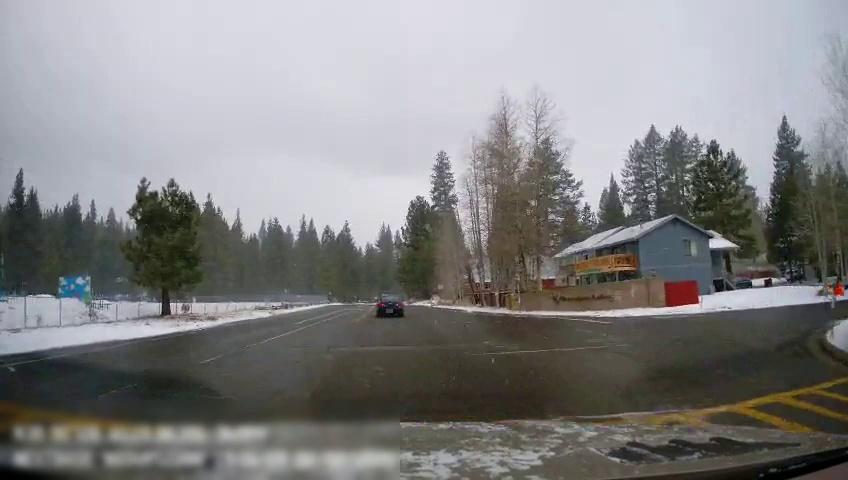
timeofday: Day
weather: Snowy
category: Drivable Space
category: Vehicles | Car
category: Lanes | Opposite Lane
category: Lanes | Opposite Lane
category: Lanes | Current Lane
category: Lanes | Opposite Lane